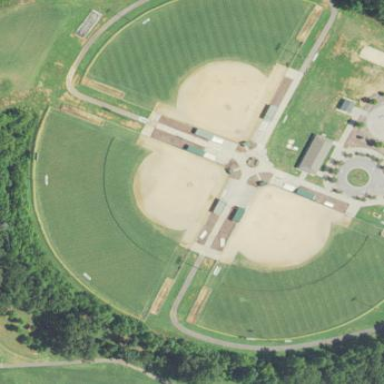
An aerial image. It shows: Baseball pitch for leisure and sports activities.